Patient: sex M, age 61
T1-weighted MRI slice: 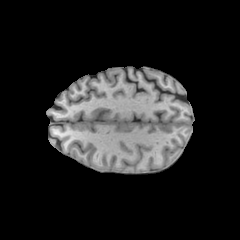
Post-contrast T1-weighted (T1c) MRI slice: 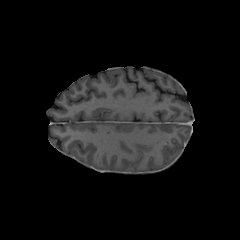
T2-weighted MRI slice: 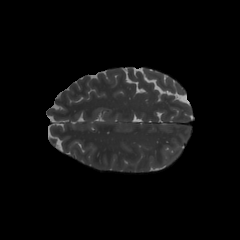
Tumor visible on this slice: no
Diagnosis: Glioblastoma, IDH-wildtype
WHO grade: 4